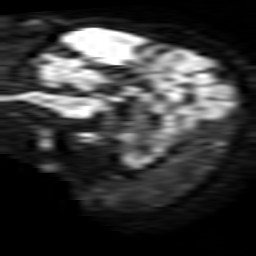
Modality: TRACE
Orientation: sagittal
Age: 83
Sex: female
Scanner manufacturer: philips
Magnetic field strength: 3 T
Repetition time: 3.877 s
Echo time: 0.05933 s